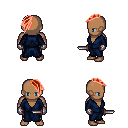
a pixel art fantasy rpg character, male body template, human, dark skin, blue robe, gold greaves, red long mohawk hairstyle, metal gloves, dagger, four views (front, back, left, right), 2x2 character sprite sheet, small pixel art, hard edges, no anti-aliasing